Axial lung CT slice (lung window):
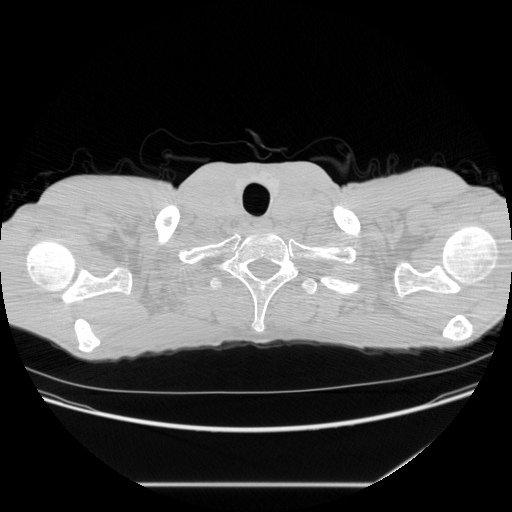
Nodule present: no